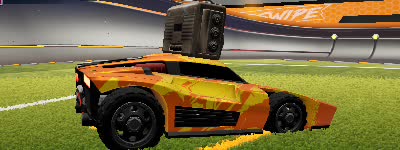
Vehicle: breakout